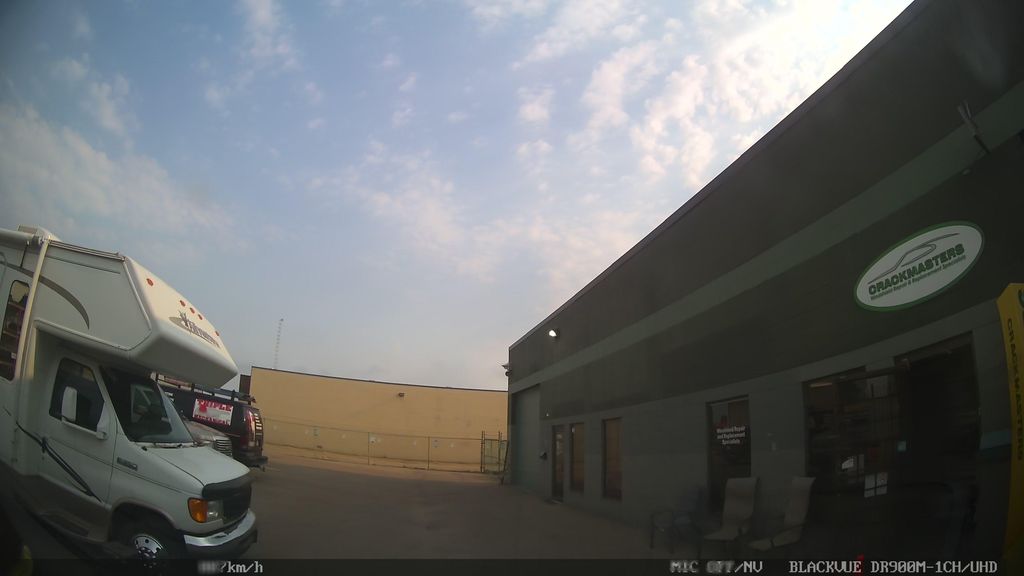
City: edmonton